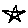
Label: star